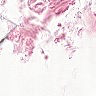
Metastatic tissue present: no